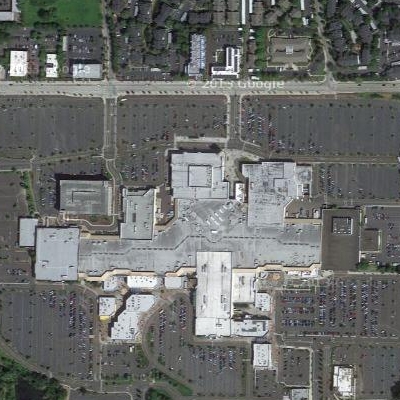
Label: Parking